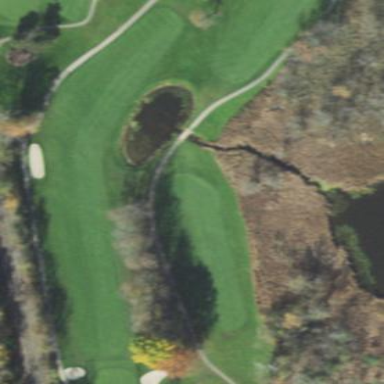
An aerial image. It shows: Water hazard on golf course. The hazard is natural water feature.